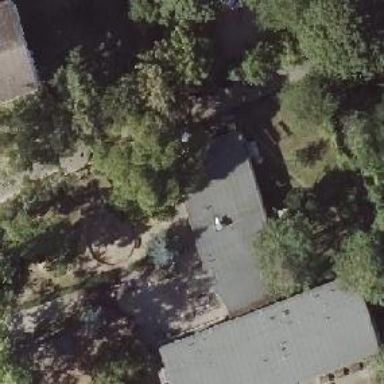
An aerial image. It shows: Kindergarten with flat roof.